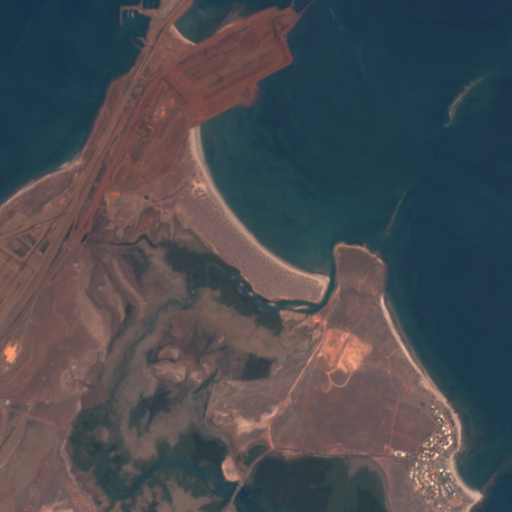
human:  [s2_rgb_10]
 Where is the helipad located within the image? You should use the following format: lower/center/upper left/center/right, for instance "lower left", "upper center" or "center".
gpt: The helipad is located in the center left of the image.
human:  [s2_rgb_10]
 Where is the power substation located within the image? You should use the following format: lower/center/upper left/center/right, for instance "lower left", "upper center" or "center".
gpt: The power substation is located in the center left of the image.
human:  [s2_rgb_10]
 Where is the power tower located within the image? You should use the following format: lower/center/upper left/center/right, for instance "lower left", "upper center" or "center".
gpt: The power tower is located in the lower left of the image.
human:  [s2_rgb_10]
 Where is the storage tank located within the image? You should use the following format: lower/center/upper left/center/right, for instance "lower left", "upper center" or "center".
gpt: The storage tank is located in the center left of the image.
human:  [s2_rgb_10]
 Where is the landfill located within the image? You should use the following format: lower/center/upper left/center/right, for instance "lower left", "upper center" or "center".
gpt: There is no landfill in the image.